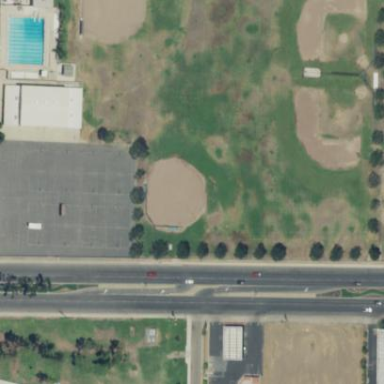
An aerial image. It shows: Softball pitch for leisure sports.